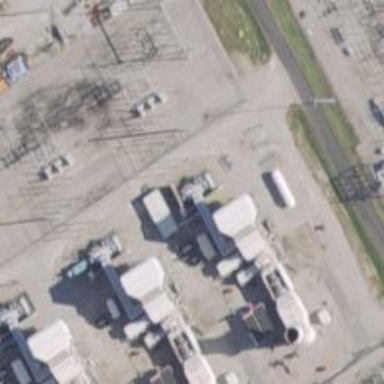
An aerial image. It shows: Gas-powered generator. It is gas turbine type generator.